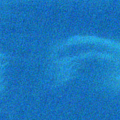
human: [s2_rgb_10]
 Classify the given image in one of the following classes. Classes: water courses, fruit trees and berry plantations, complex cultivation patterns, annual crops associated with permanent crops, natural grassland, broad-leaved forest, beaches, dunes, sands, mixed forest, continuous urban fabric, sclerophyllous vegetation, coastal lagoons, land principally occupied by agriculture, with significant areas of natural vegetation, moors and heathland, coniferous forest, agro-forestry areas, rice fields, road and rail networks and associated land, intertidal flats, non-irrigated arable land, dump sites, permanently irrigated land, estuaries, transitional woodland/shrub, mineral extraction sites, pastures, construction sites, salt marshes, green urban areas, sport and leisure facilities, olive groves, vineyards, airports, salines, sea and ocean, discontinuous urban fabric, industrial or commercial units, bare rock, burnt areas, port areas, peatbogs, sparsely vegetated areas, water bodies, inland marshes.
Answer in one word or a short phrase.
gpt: sea and ocean